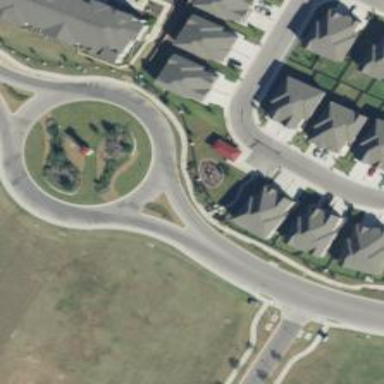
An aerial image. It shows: Residential road that intersects with roundabout.